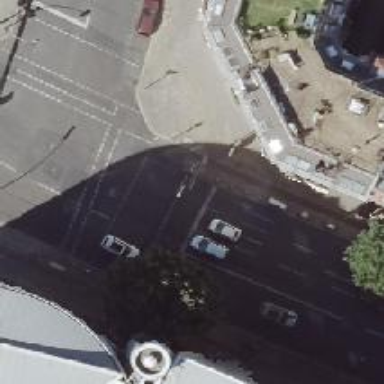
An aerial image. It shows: Road with traffic signals.